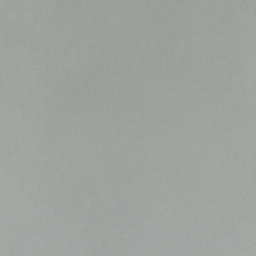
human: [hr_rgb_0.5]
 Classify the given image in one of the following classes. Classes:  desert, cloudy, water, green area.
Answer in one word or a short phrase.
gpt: cloudy